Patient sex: M
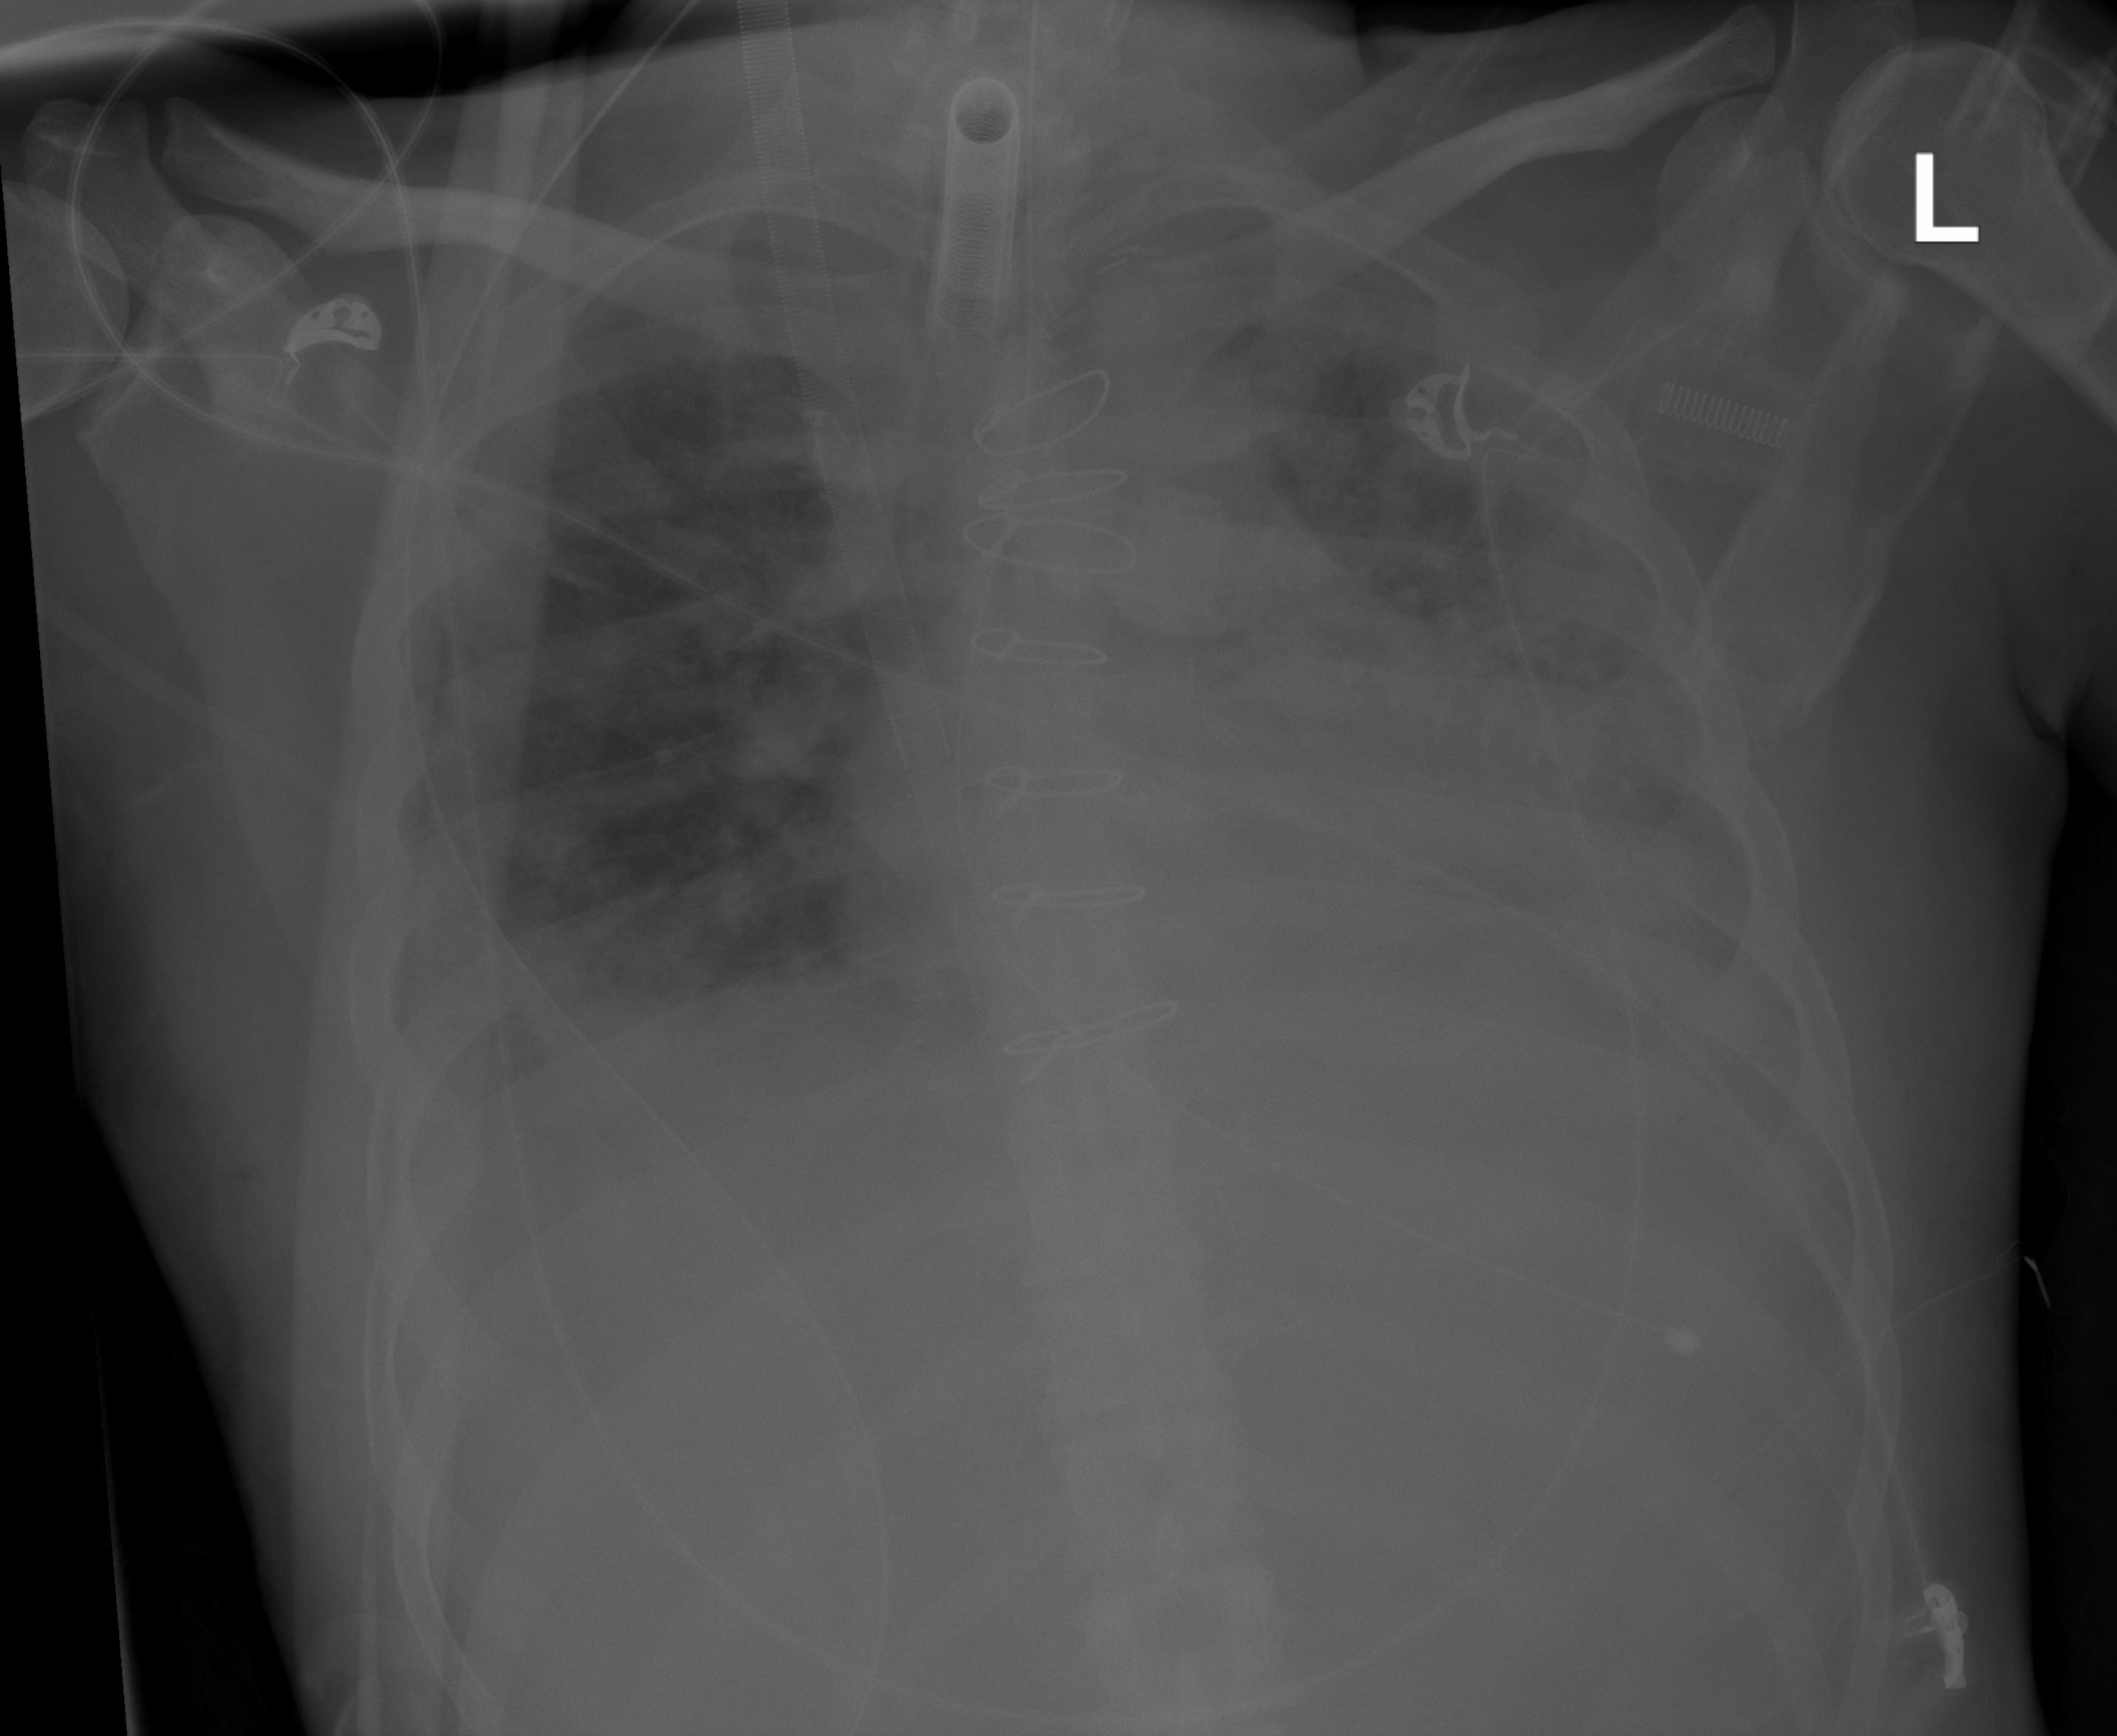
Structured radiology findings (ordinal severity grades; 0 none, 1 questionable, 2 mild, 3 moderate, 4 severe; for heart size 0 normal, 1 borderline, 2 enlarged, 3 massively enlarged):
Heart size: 2
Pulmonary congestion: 2
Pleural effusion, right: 2
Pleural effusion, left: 3
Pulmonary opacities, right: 2
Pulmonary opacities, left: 3
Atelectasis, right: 2
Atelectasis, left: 3